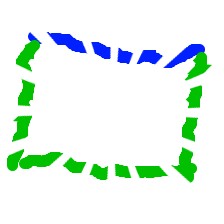
Shape: rectangle